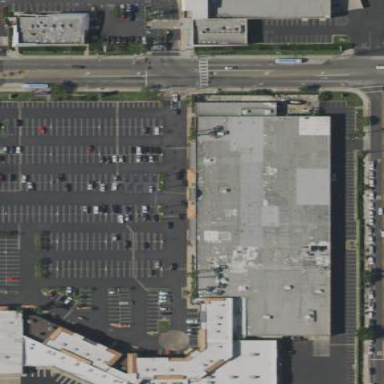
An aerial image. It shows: Retail building.